Question: We have a recently introduced table (Organization_XREF) that contains two foreign key columns ('Parent_ID' and 'Child_ID') that both refer to the same primary key column ('OrganizationID') in the Organization table:

When we run EF Reverse POCO Code First Generator over this relationship, it generates the HasMany relationship in the 'Organization_Organization' Configuration class as follows:
'''
HasMany(t => t.Organization_Organization).WithMany(t => t.Organization_Organization).Map(m =>
{
m.ToTable("Organization_XREF", schema);
m.MapLeftKey("ChildId");
m.MapRightKey("ParentId");
});
'''
This code will not compile. The compiler is unable to infer the type of the argument to HasMany, likely because there is no Organization_Organization property generated for the 'Organization_Organization' model.
Has anyone else encountered a similar problem? How did you work around this? This is a critical issue for us, as it has broken our API.
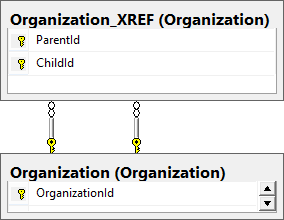
Answer: As it turns out, this was a defect in the product. The tool's author (Simon Hughes) kindly contacted me to let me know the issue has been resolved in v2.10.0.